Field crop: maize
Growth stage: 2
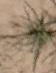
Species: salsola